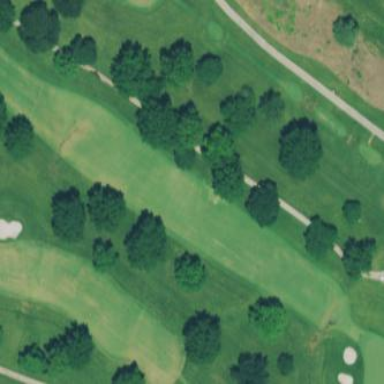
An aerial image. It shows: Scenic golf fairway.